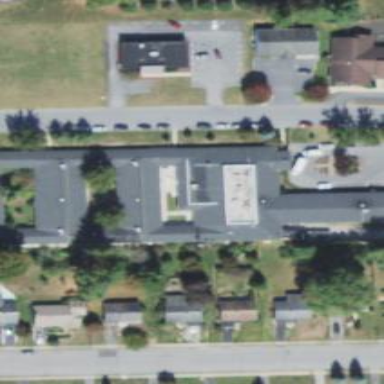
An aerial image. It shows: Nursing home building.